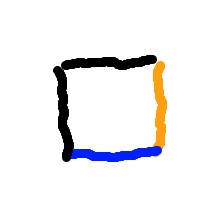
Shape: square